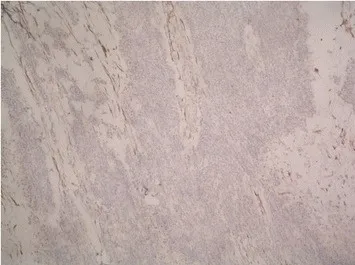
Immunohistochemistry 10 x 10 X shows tumor cells are negative for pancytokeratin.
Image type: pathology (immunostaining)